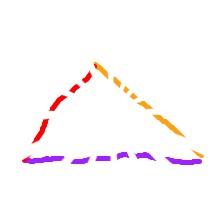
Shape: triangle